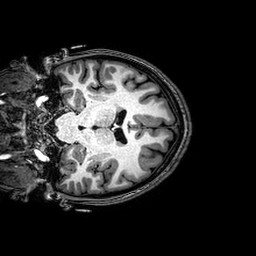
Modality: T1w
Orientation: coronal
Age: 22
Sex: female
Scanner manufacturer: philips
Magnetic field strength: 3 T
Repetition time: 0.008198 s
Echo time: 0.00379 s